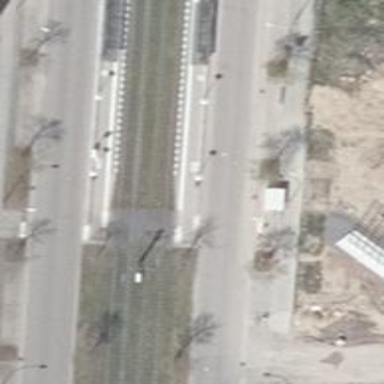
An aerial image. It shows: Tram stop.